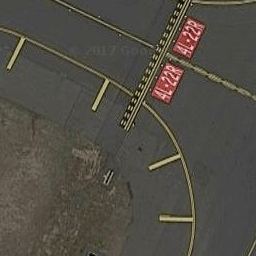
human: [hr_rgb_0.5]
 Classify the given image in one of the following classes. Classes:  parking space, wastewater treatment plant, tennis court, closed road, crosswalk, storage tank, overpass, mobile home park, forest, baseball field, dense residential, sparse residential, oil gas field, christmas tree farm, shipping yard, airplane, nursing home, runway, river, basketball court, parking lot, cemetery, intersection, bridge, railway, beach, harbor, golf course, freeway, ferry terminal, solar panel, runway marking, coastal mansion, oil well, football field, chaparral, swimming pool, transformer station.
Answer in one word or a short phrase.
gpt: runway marking